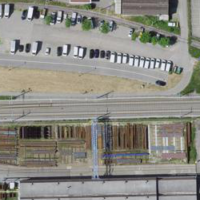
EUNIS habitat code: 54
Species observed at this site:
Limax maximus